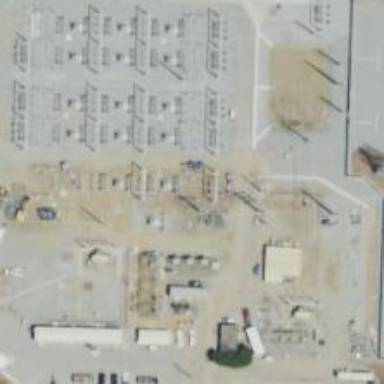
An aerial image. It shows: Switchgear for power distribution.